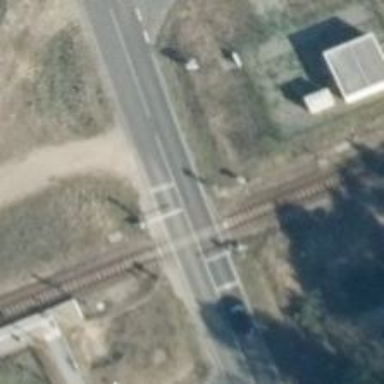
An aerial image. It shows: Level crossing along the railway.